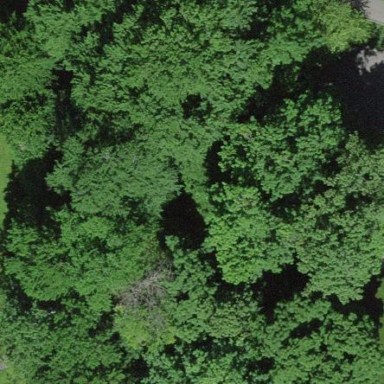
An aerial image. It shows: Beautiful woodland area.